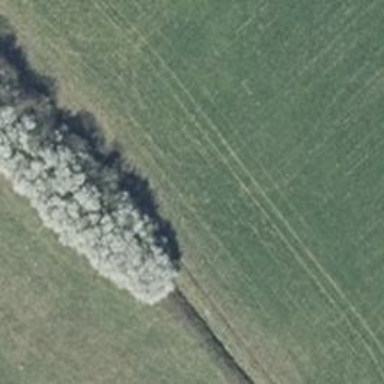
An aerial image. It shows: Row of deciduous broadleaved trees.